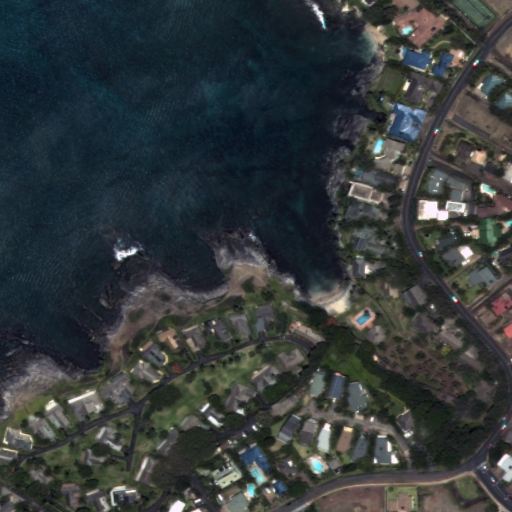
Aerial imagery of cape in Hawaii named ʻAlaeloaiki containing only unknown